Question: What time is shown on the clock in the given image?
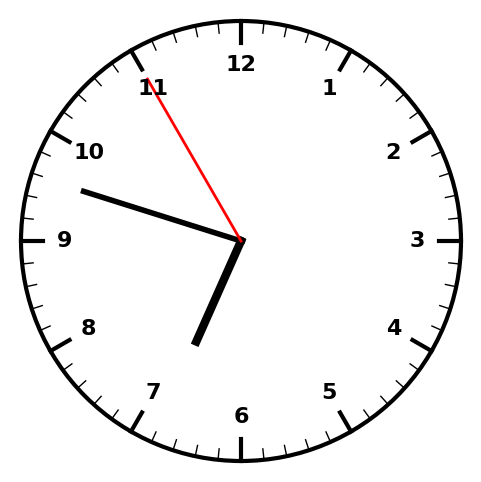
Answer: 06:47:55